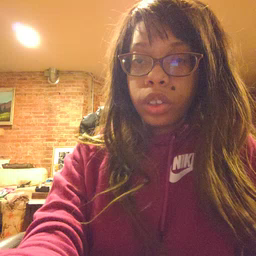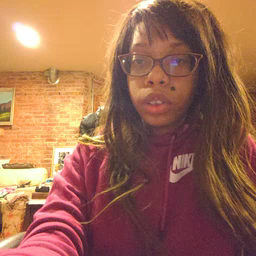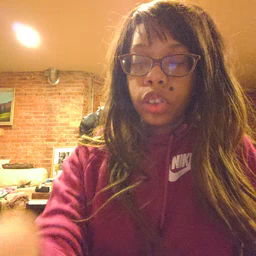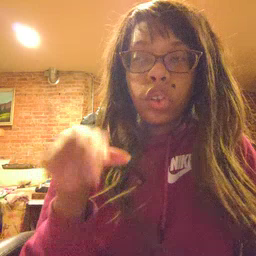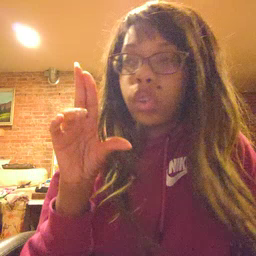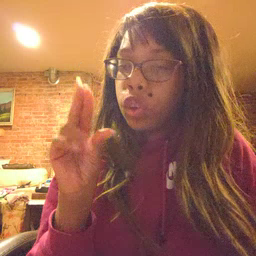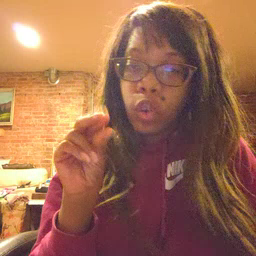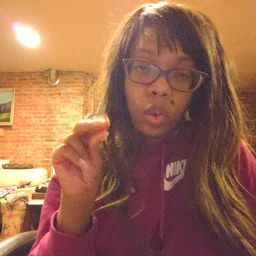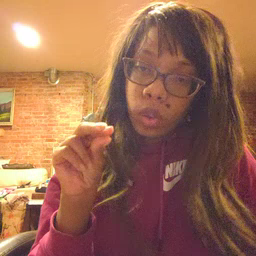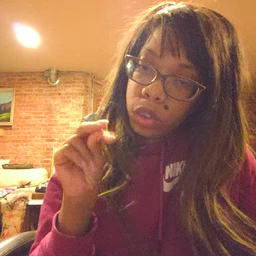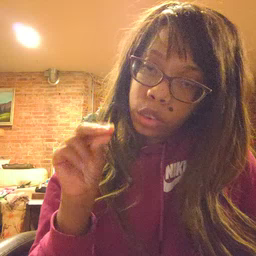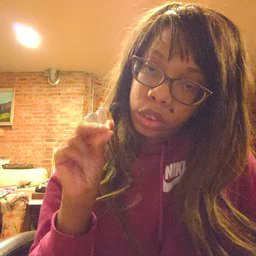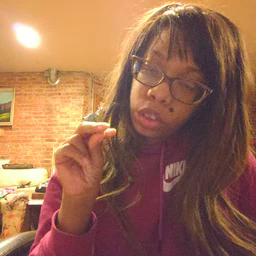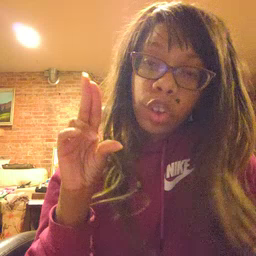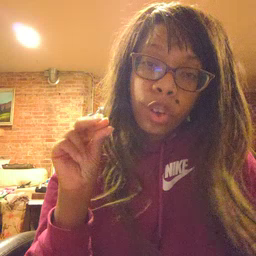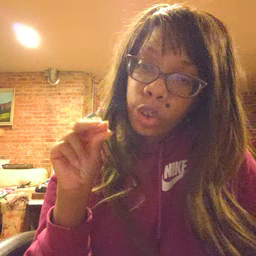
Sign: no